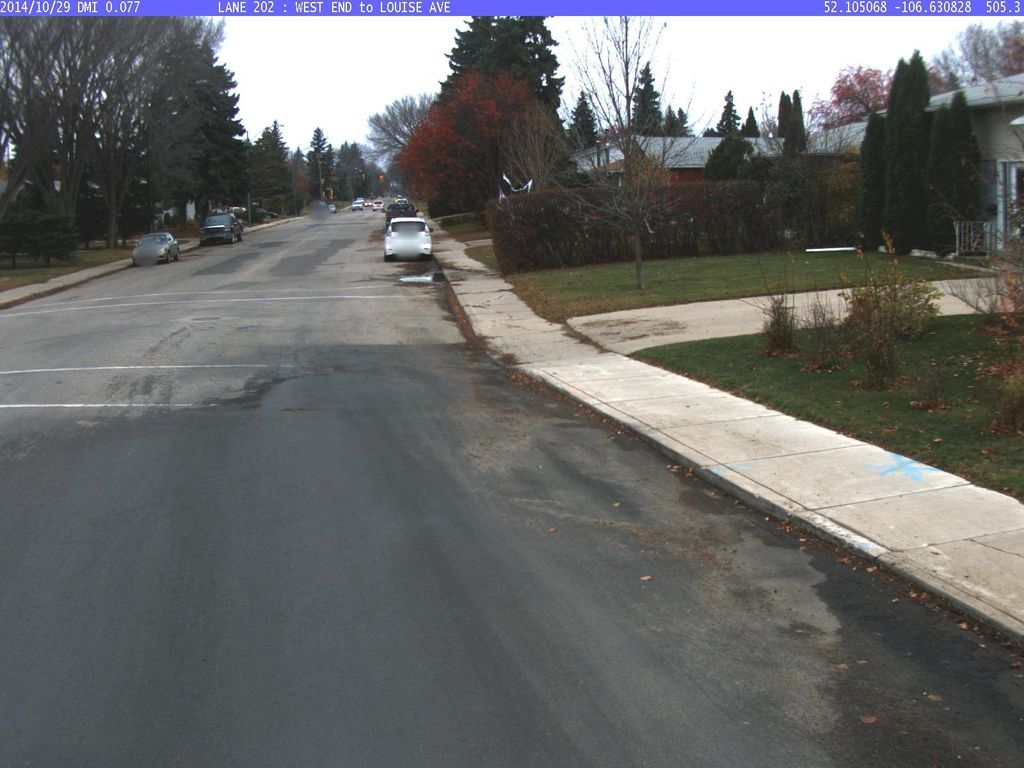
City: saskatoon